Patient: sex M, age 40
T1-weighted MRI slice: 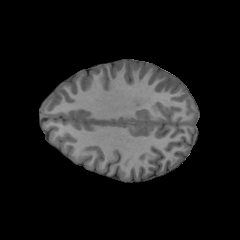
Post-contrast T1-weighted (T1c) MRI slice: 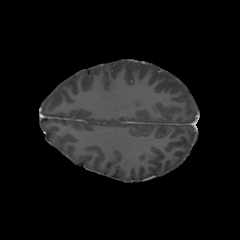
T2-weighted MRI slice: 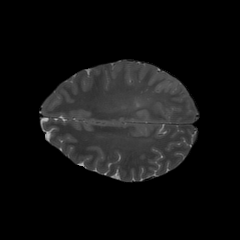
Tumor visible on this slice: no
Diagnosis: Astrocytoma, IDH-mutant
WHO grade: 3